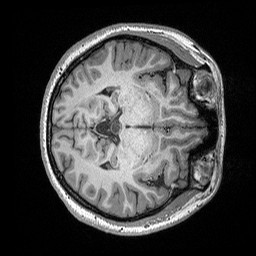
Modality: T1w
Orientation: axial
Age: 23
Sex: female